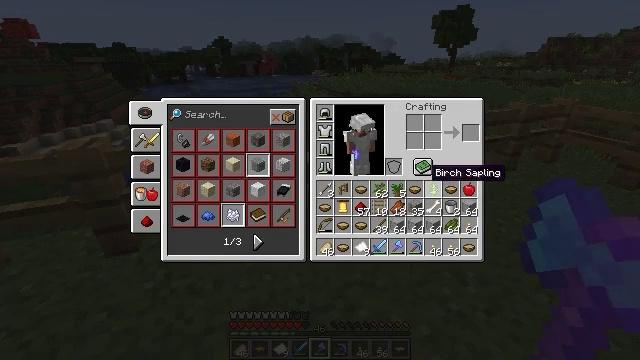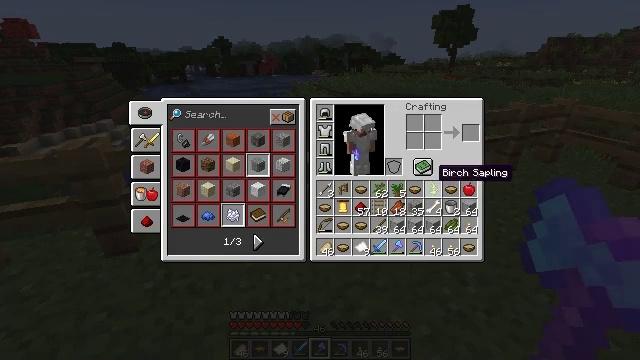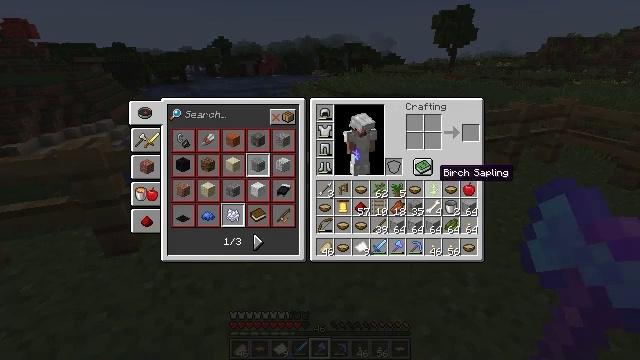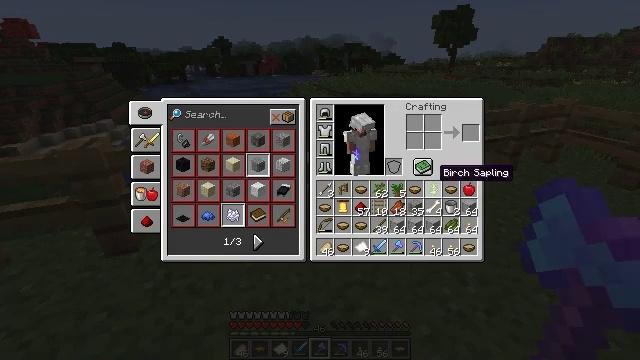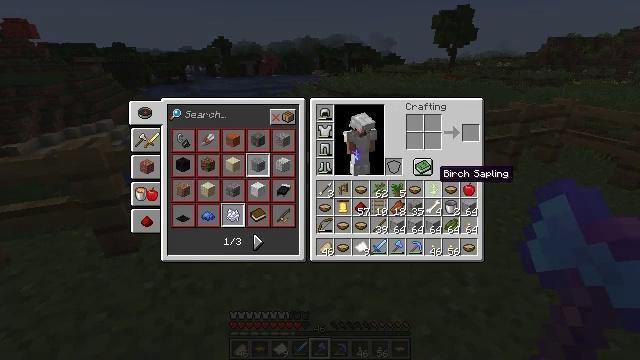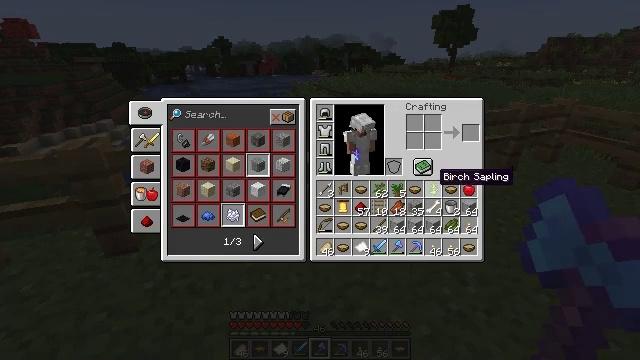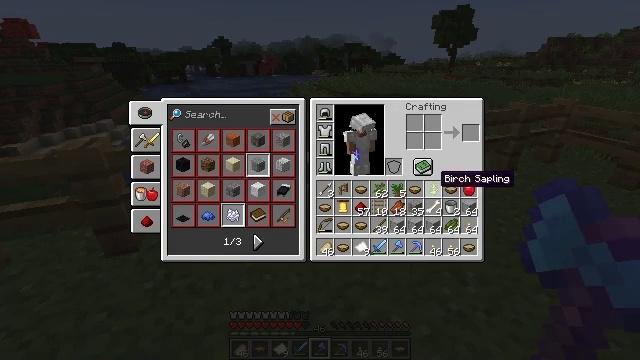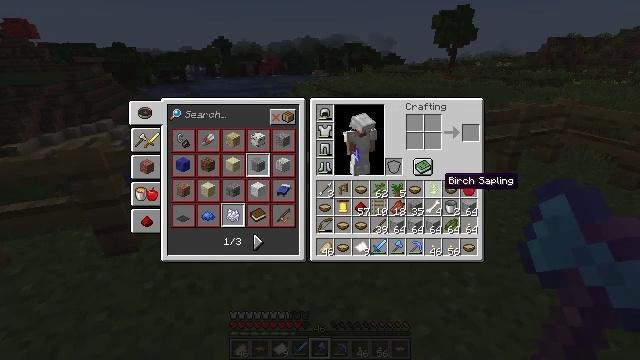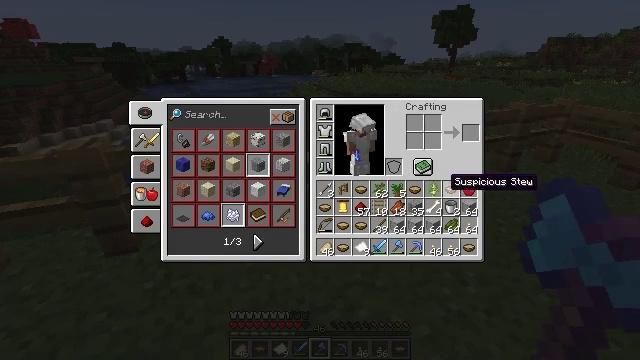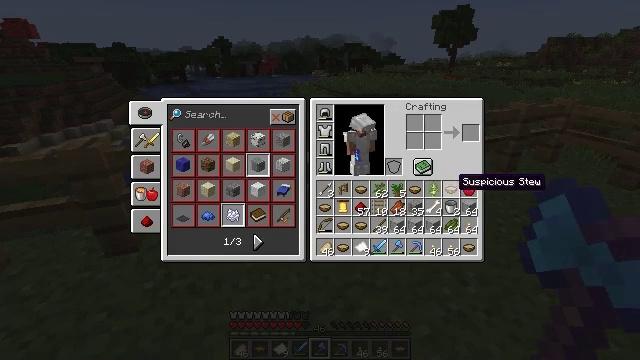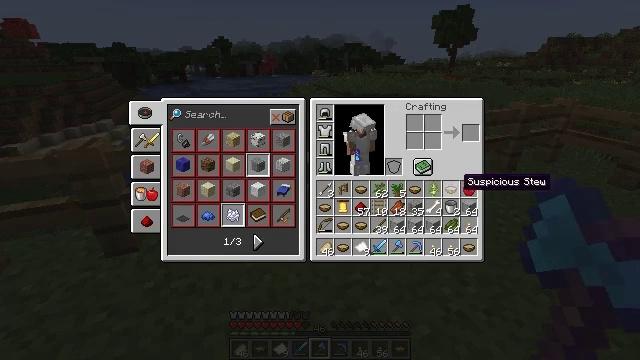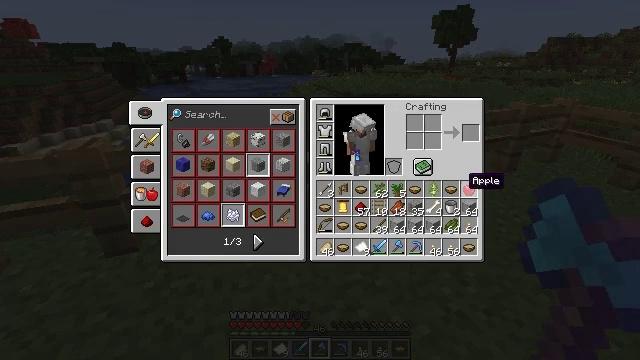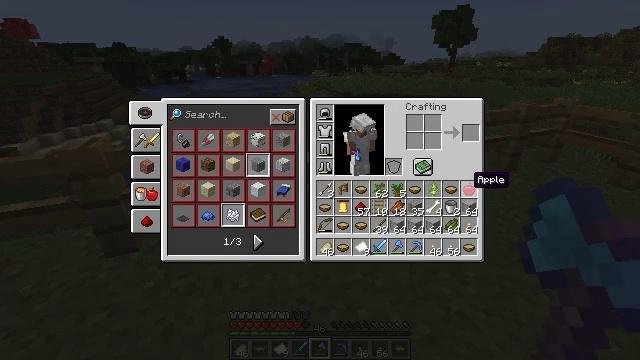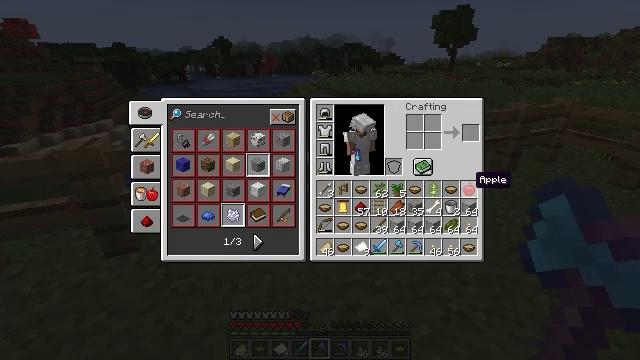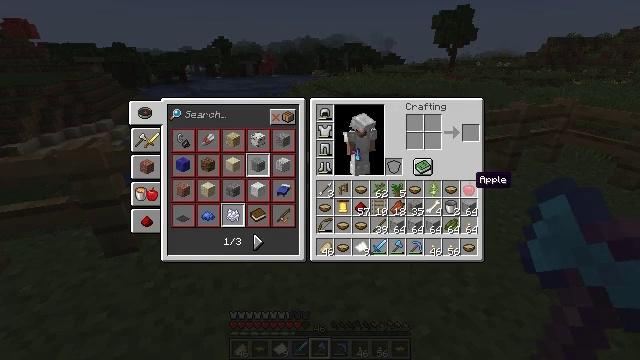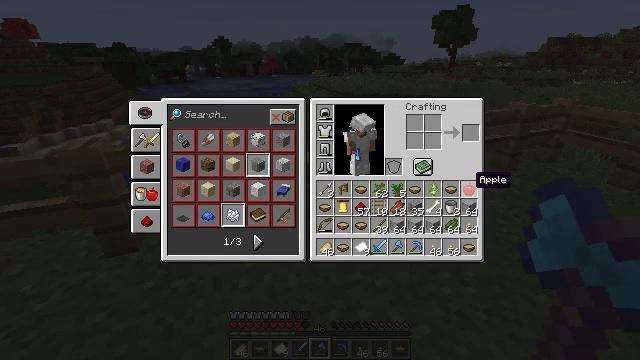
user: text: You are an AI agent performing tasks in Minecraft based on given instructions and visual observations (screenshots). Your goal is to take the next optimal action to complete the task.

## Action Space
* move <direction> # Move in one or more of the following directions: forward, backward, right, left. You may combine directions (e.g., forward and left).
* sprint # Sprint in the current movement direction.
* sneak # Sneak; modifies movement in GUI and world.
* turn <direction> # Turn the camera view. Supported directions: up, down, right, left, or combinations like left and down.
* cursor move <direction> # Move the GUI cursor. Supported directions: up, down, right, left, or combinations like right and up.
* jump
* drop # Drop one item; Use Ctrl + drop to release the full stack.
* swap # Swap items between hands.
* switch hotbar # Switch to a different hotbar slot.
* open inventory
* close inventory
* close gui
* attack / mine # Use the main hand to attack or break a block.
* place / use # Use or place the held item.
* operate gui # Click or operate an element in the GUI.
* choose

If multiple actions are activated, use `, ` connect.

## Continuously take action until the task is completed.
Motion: motion action
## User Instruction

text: Drop an apple.
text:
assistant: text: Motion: cursor move right
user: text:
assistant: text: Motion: no_op
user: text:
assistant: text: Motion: no_op
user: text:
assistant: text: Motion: no_op
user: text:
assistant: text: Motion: no_op
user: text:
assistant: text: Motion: no_op
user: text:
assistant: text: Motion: no_op
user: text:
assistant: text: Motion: no_op
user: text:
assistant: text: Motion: cursor move right
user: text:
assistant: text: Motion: no_op
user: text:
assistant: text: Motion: no_op
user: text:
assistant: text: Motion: no_op
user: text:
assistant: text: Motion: no_op
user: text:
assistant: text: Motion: no_op
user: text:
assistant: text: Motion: no_op
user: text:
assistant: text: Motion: no_op
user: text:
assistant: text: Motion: no_op
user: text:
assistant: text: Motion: no_op
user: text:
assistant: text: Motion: no_op
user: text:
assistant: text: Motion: no_op
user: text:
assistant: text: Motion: no_op
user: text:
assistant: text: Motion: no_op
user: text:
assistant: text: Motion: no_op
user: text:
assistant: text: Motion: operate gui
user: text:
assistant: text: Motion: cursor move up, operate gui
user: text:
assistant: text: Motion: cursor move left and up, operate gui
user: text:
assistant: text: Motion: cursor move left and up
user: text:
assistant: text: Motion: cursor move up
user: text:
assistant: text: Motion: operate gui
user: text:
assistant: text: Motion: operate gui